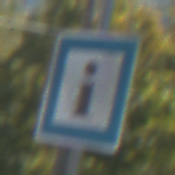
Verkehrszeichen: Informationsstelle
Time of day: Midday
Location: Outdoor (Urban)
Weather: Clear
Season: NotSpecified
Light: Natural